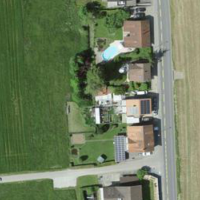
EUNIS habitat code: 52
Species observed at this site:
Stachys sylvatica